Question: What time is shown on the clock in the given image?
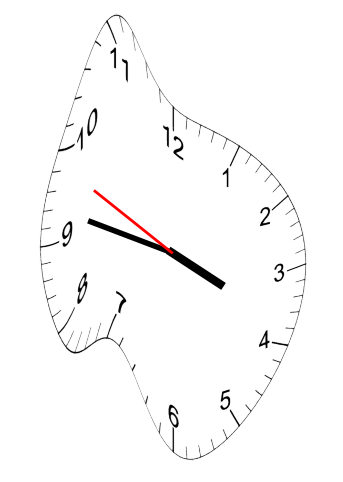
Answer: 03:46:49